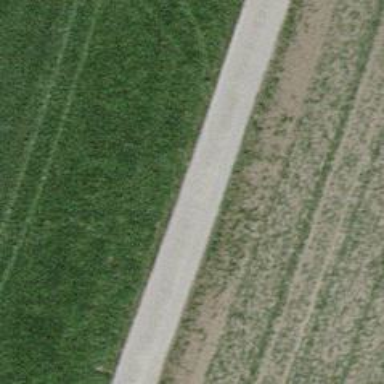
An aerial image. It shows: Track with grade1 tracktype.